Brain MRI, modality: ceT1
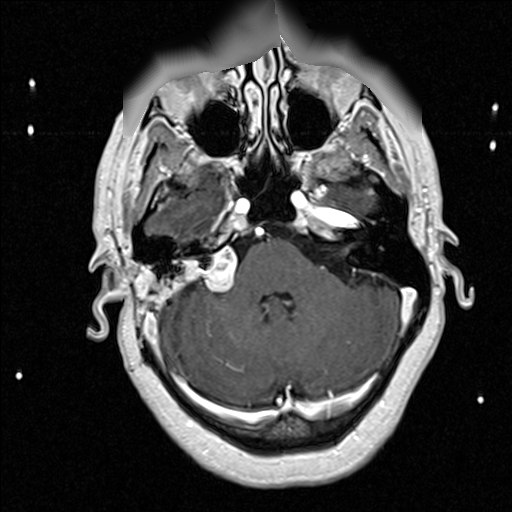